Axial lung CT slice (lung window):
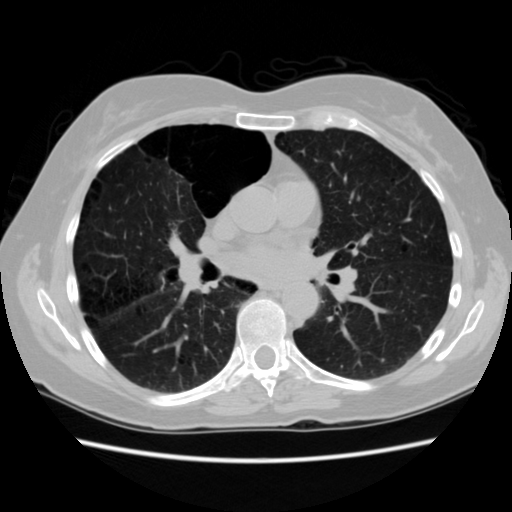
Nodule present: no